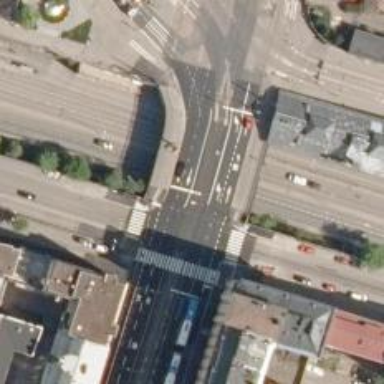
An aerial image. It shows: Bridge for electrified tram railway with physical marking for segregation.